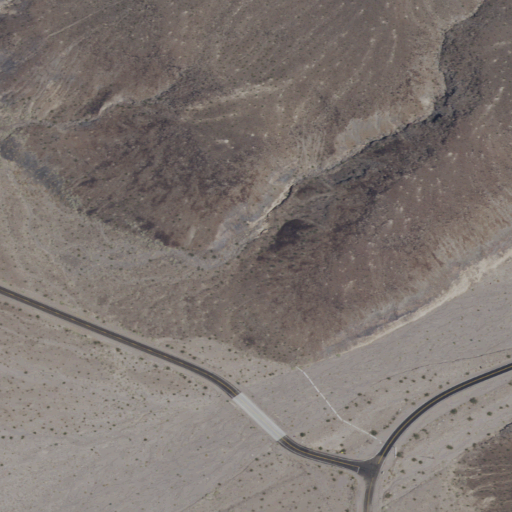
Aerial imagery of gap in California named Grapevine Canyon Pass containing barren land, shrub, low intensity development, medium intensity development, high intensity development, and open development